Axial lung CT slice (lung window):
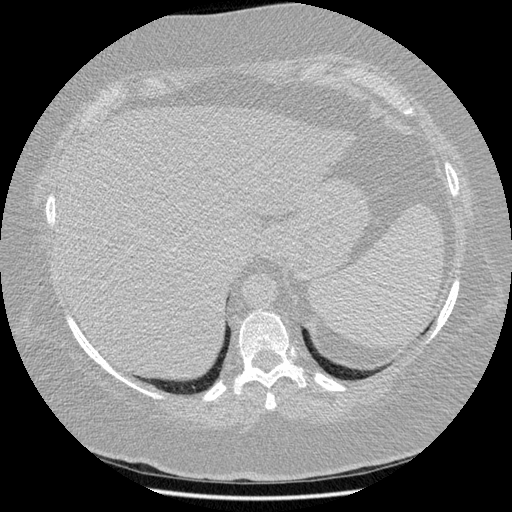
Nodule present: no